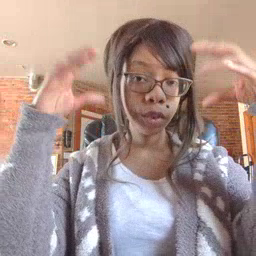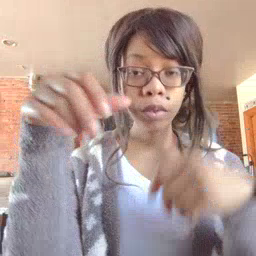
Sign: rain